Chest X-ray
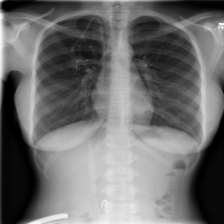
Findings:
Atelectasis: negative
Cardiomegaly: negative
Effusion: negative
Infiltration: negative
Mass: negative
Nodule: negative
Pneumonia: negative
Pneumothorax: negative
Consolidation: negative
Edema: negative
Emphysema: negative
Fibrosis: negative
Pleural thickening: negative
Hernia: negative